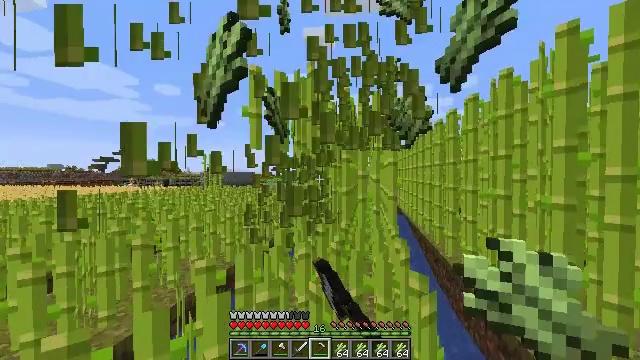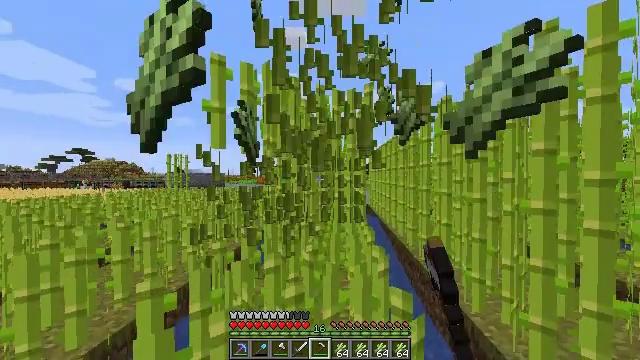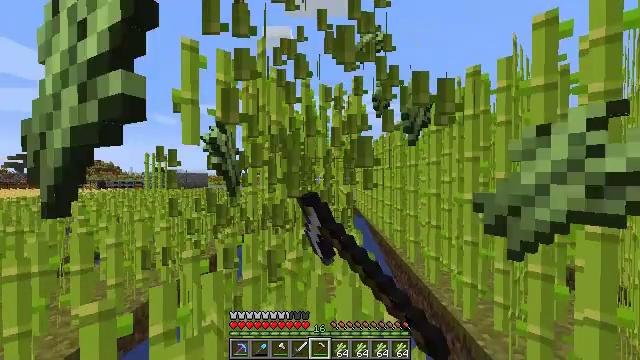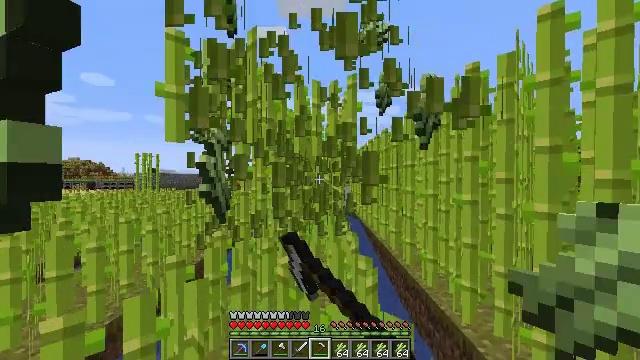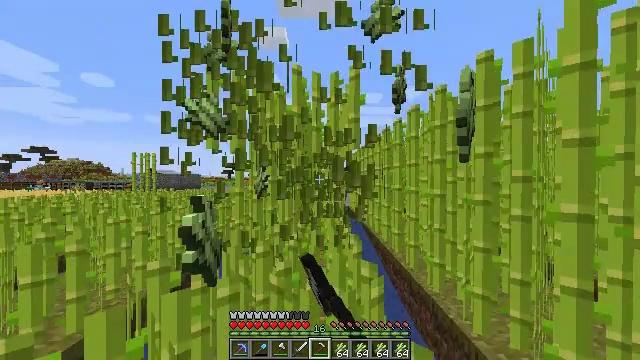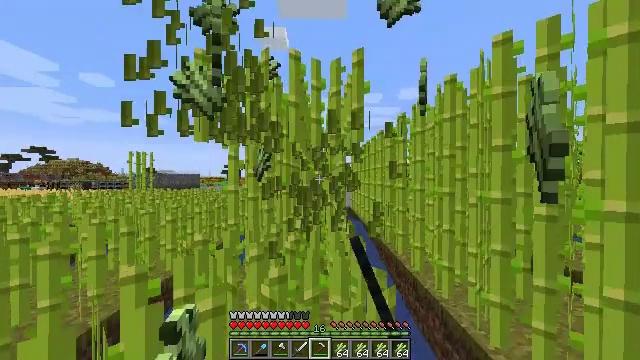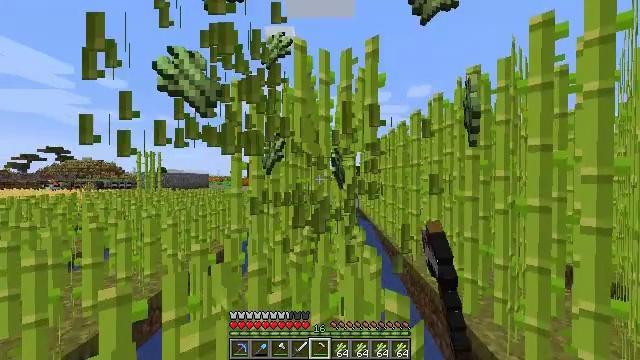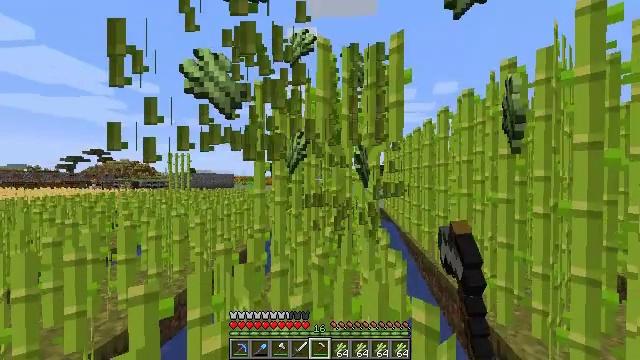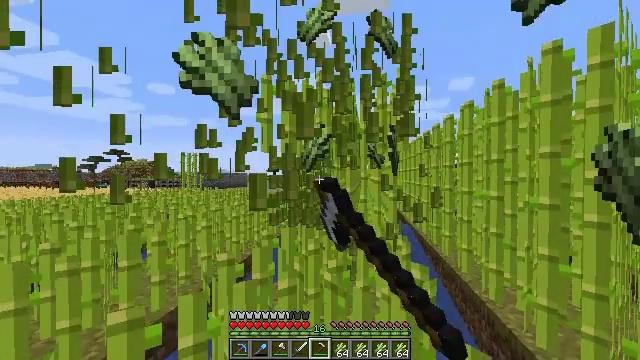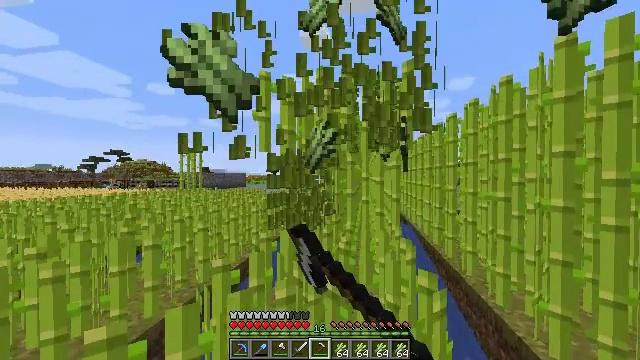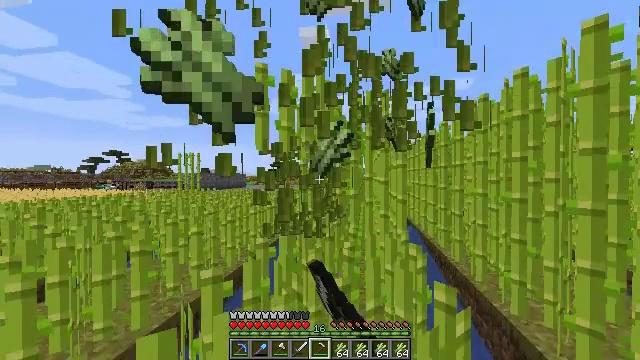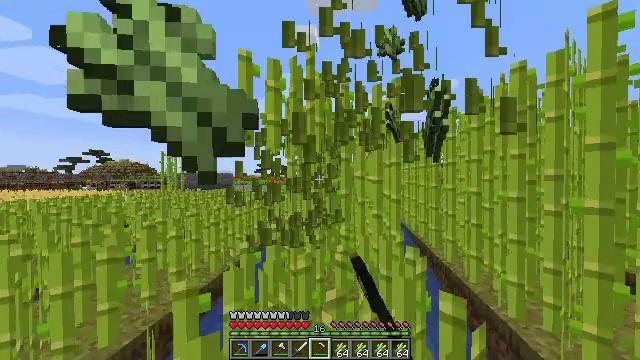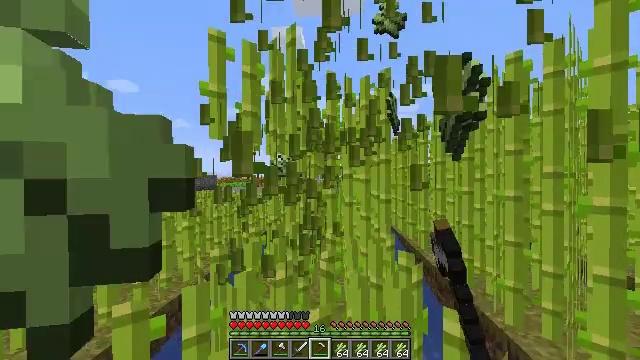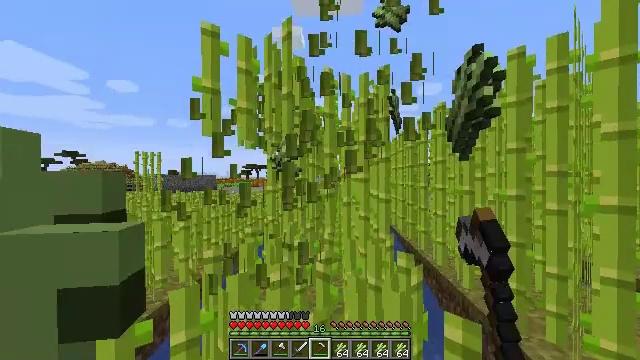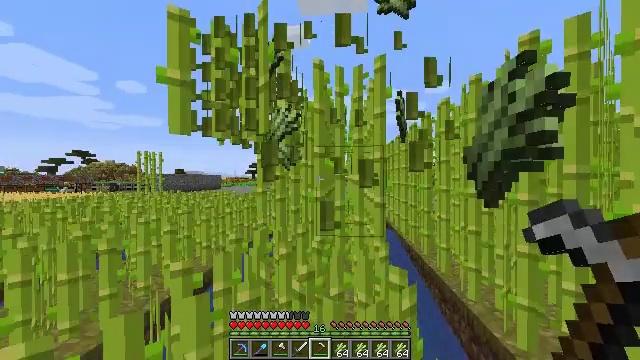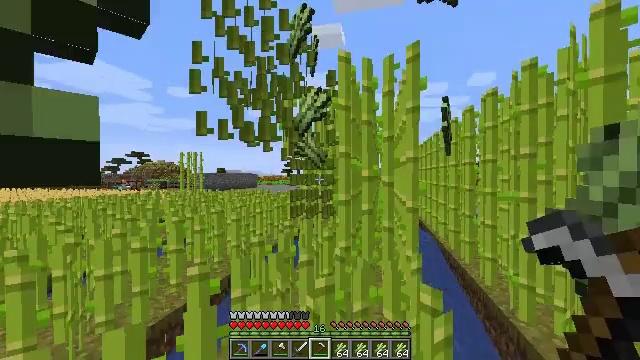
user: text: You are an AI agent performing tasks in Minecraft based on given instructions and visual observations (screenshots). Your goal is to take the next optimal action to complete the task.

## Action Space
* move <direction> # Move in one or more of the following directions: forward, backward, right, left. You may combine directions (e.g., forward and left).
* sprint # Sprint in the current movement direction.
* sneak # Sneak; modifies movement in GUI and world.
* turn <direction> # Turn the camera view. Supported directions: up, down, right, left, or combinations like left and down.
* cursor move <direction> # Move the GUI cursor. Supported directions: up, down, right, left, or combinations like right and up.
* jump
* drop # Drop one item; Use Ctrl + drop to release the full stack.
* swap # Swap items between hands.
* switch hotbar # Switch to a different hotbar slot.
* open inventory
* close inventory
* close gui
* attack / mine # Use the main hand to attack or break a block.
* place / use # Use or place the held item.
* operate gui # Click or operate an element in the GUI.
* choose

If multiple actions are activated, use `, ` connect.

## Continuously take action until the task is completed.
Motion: motion action
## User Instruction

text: Cut down the sugar cane stalks.
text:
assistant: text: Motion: move forward, turn right, attack / mine
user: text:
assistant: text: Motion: move forward, turn right, attack / mine
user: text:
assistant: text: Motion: move forward, turn right, attack / mine
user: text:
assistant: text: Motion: move forward, attack / mine
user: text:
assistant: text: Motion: move forward, attack / mine
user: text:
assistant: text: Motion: move forward, turn left, attack / mine
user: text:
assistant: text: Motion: move forward, turn left, attack / mine
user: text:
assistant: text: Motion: move forward, turn left, attack / mine
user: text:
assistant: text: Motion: move forward, attack / mine
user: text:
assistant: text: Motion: move forward, attack / mine
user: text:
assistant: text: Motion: move forward, turn right, attack / mine
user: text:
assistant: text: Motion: move forward and move right, turn right, attack / mine
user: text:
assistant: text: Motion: move forward and move right, attack / mine
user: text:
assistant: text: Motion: move forward and move right, turn left, attack / mine
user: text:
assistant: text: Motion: move forward, turn left, attack / mine
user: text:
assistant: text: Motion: move forward, turn left, attack / mine
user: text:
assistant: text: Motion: move forward, attack / mine
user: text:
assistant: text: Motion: move forward, turn right, attack / mine
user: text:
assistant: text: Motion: move forward, turn right, attack / mine
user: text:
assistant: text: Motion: move forward, turn right, attack / mine
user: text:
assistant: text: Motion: move forward, turn right, attack / mine
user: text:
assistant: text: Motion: move forward, attack / mine
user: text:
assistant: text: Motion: move forward, attack / mine
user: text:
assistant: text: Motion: move forward and move right, attack / mine
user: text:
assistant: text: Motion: move forward and move right, turn left, attack / mine
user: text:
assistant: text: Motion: move forward, turn left, attack / mine
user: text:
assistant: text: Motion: move forward, turn left, attack / mine
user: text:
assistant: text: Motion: move forward, attack / mine
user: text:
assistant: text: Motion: move forward, turn right, attack / mine
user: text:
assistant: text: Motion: move forward, turn right, attack / mine